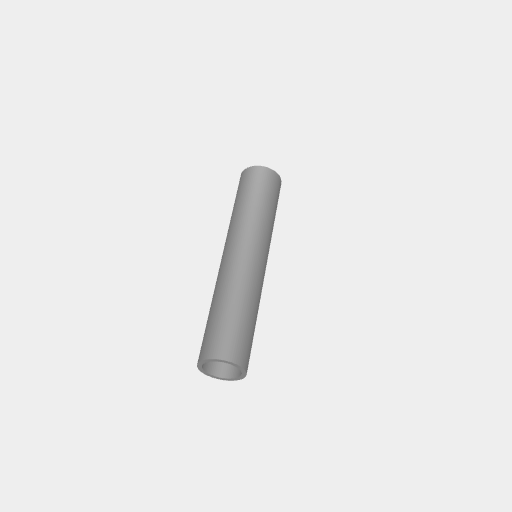
Part: AluminumTube8ID10OD50